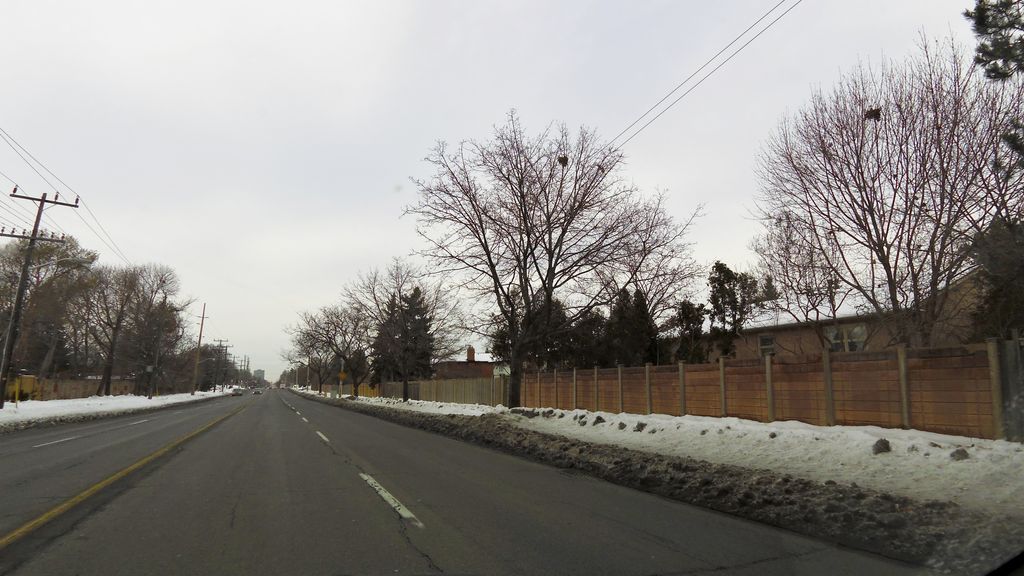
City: toronto